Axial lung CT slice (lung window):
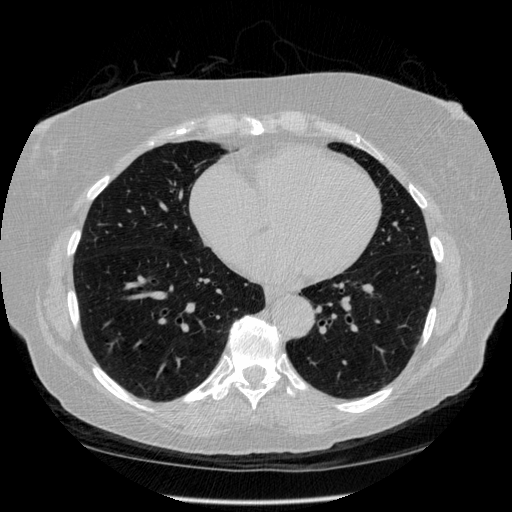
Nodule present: no